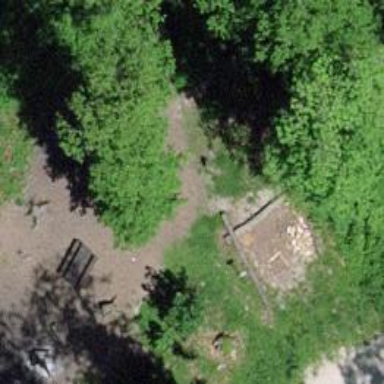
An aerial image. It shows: Barbecue facility.